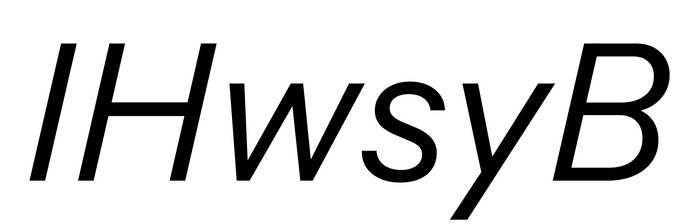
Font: InstrumentSans-Italic_Italic